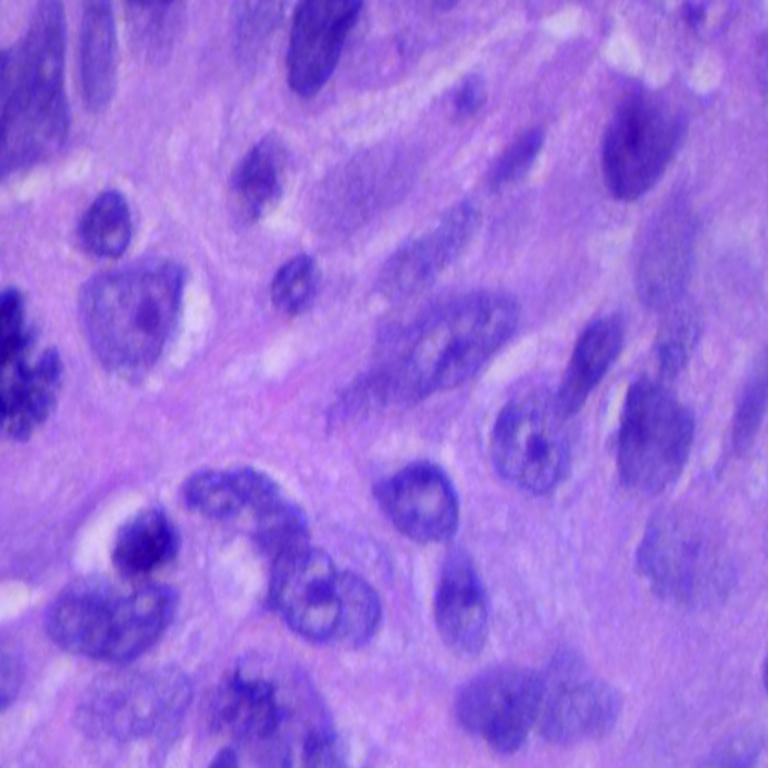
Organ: lung
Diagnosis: squamous carcinomas